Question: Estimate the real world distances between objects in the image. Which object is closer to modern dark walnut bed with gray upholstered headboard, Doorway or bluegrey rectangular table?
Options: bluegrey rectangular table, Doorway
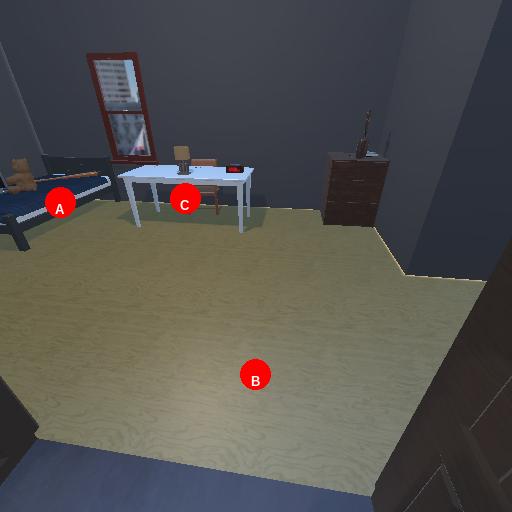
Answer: bluegrey rectangular table